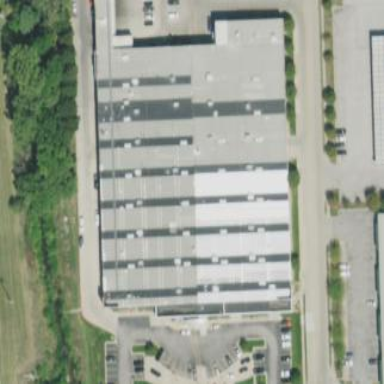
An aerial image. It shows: Retail building housing car shop.